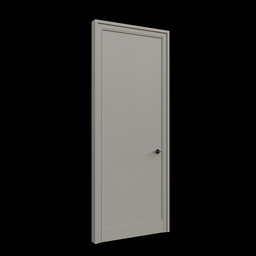
Label: architecture